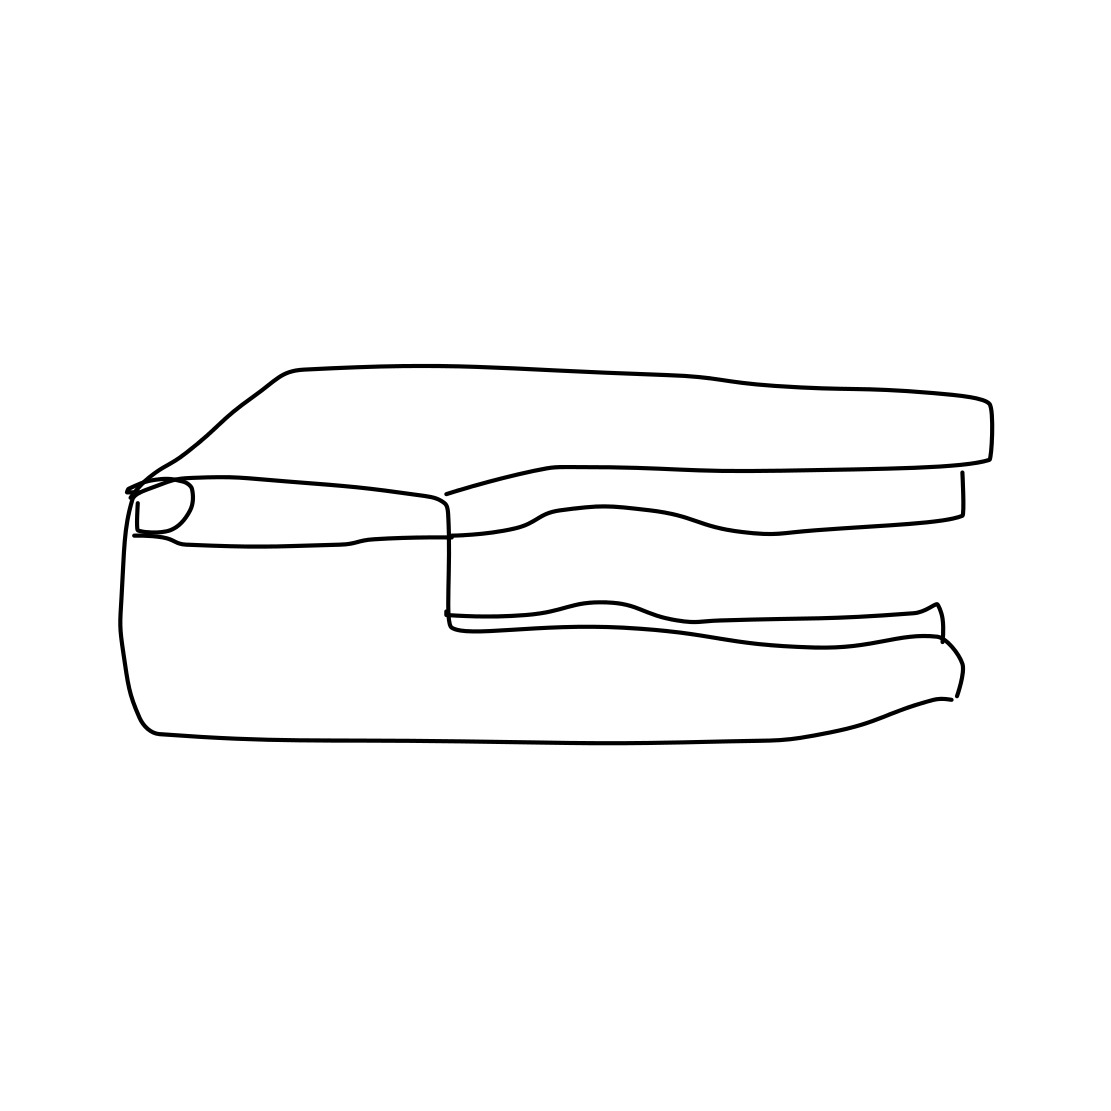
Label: stapler